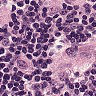
Metastatic tissue present: yes